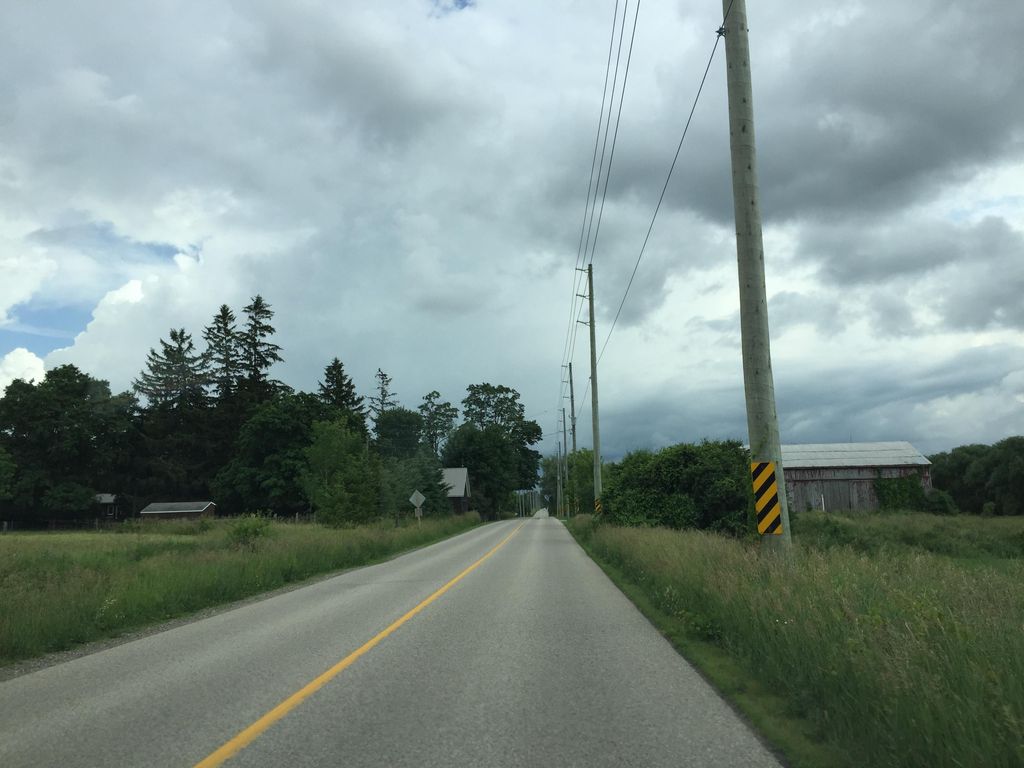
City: kitchener-waterloo